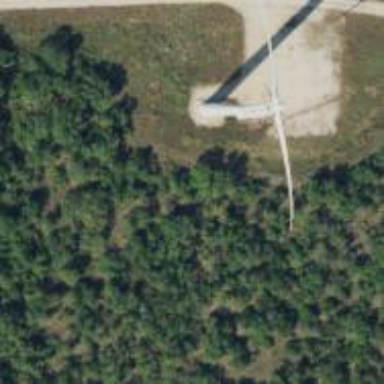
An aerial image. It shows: Wind turbine generator that utilizes wind as its source for generating electricity. It is of the horizontal axis type.